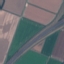
Land use / land cover: Highway